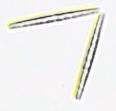
Label: Thalassionema